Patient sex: M
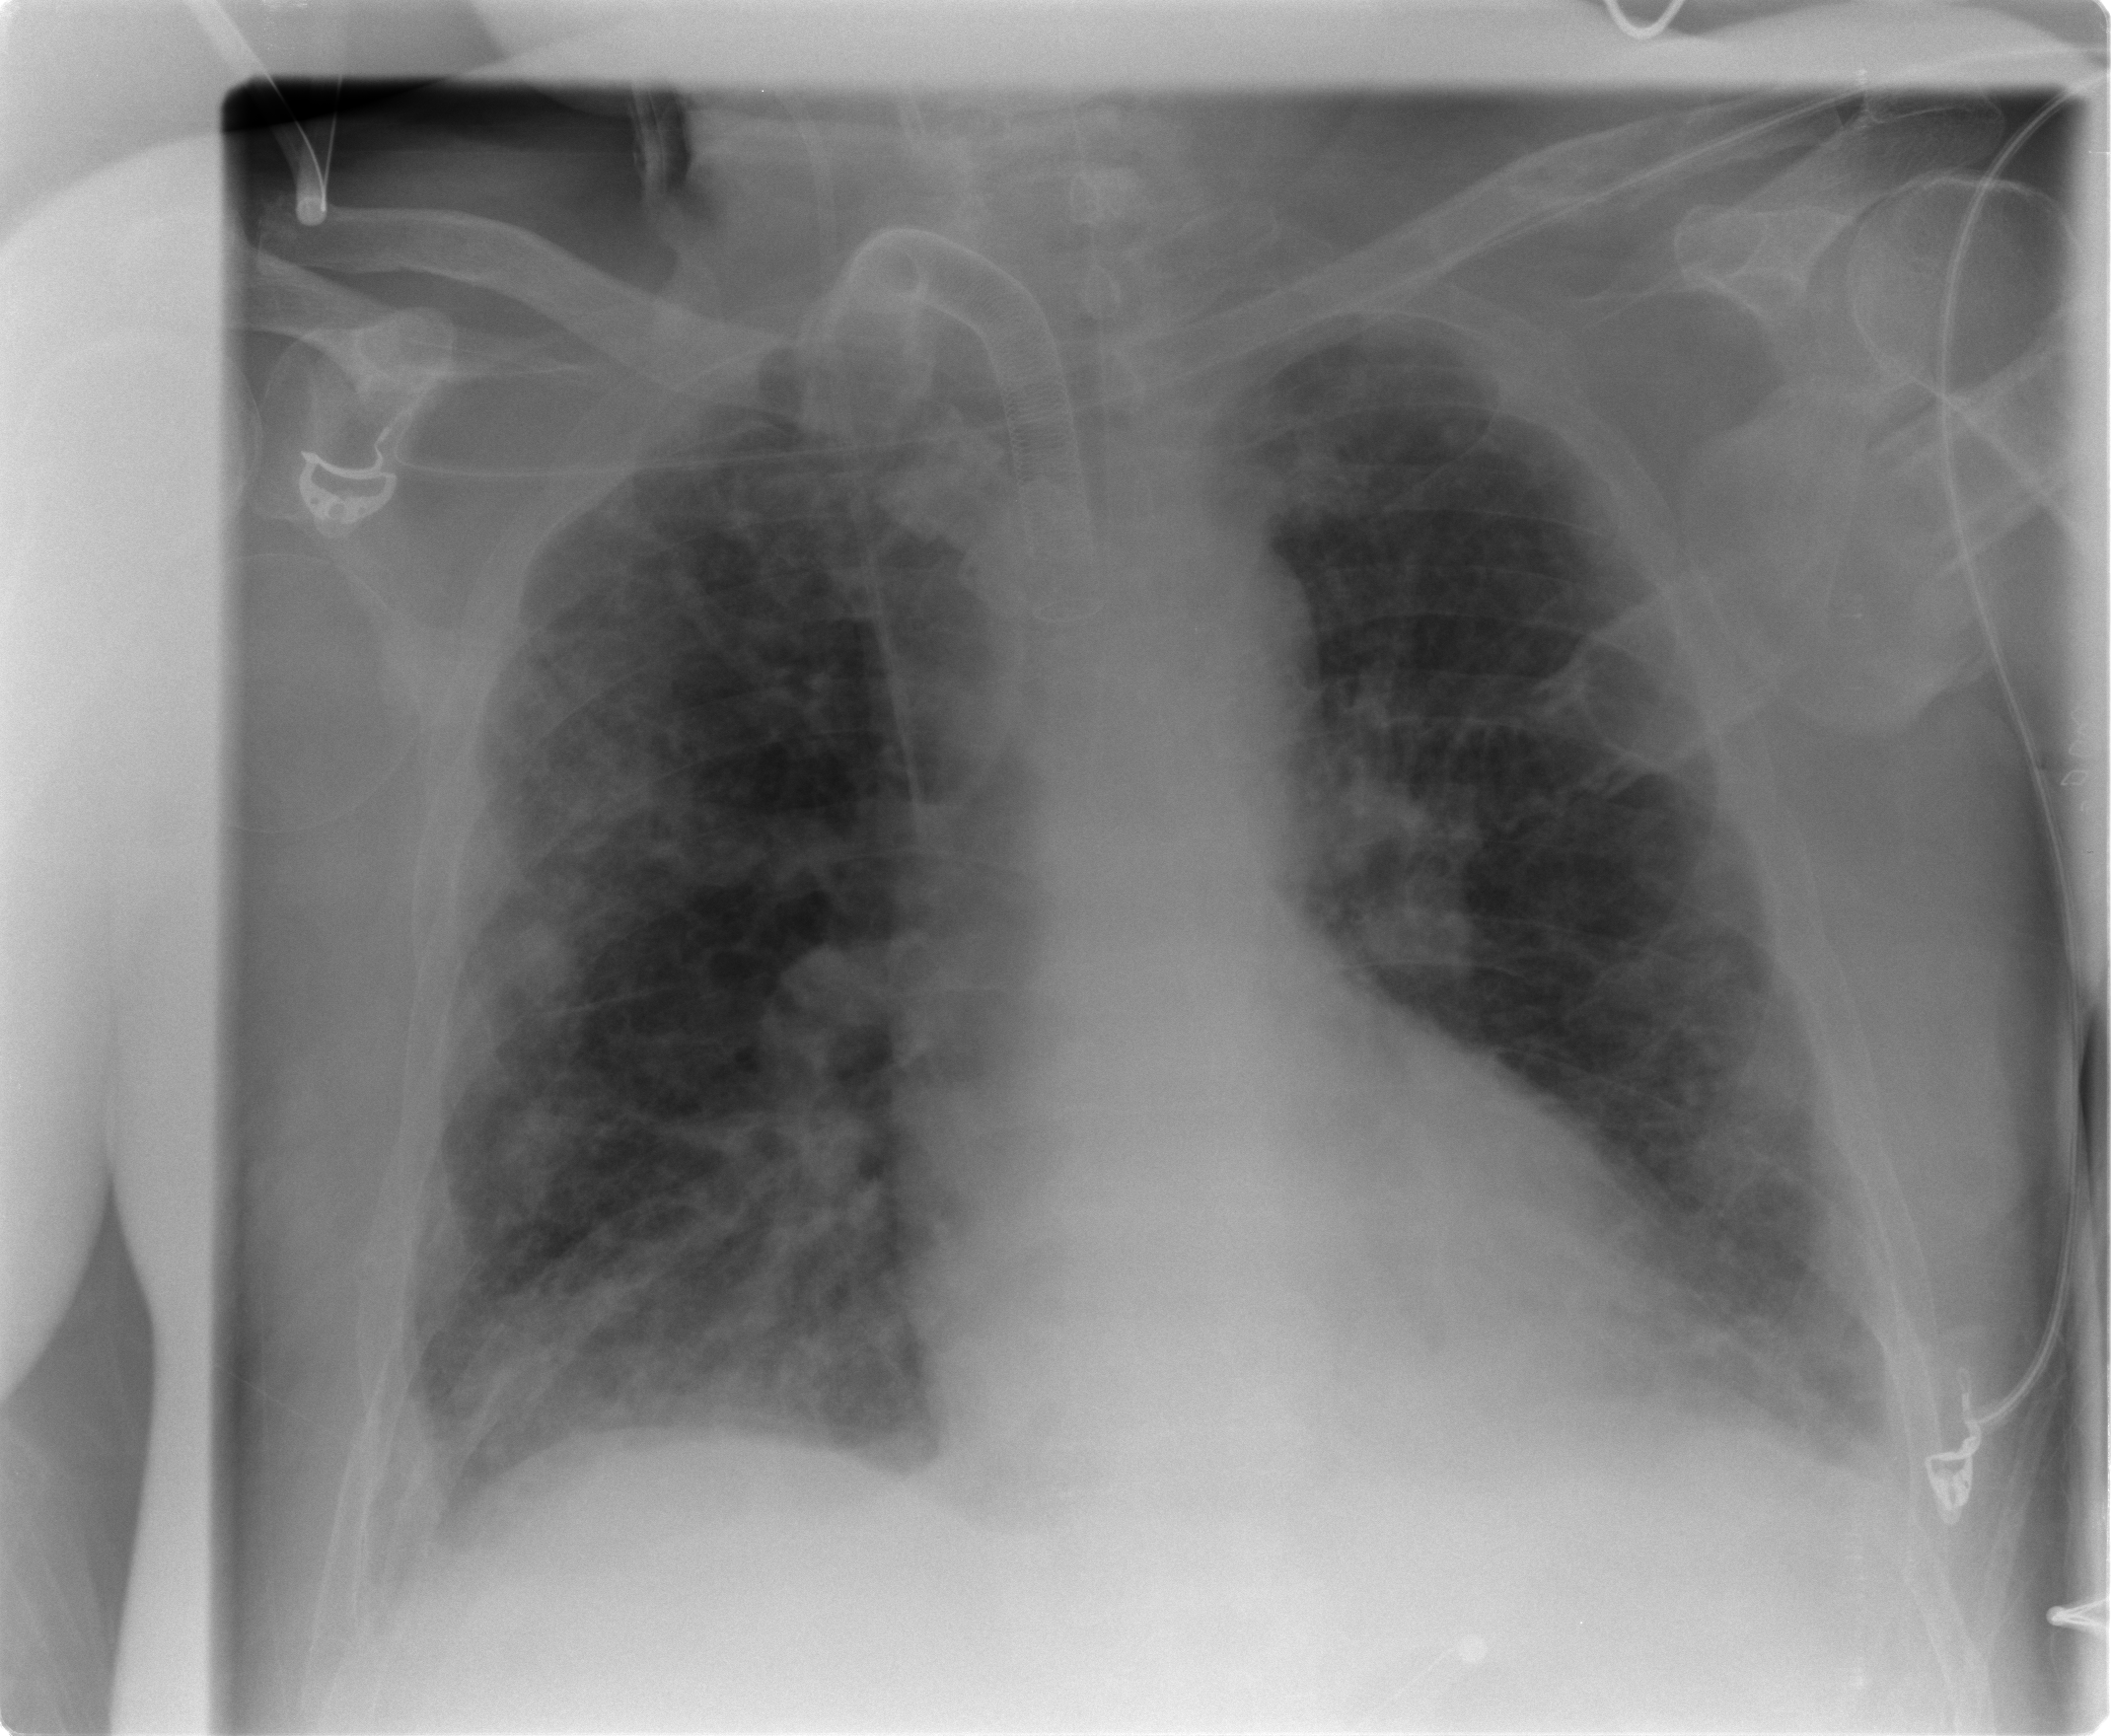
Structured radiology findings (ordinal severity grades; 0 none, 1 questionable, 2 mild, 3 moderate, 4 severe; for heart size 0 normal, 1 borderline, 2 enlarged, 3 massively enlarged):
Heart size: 2
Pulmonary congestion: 3
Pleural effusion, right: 1
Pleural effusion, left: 1
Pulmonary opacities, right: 4
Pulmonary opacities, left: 4
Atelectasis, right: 2
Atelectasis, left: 2